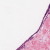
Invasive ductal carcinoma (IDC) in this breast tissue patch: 0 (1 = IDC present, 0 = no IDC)